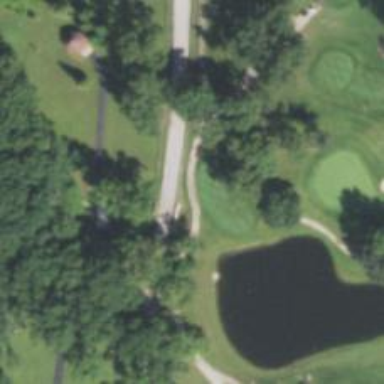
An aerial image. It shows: Service road designated as golf cart path.